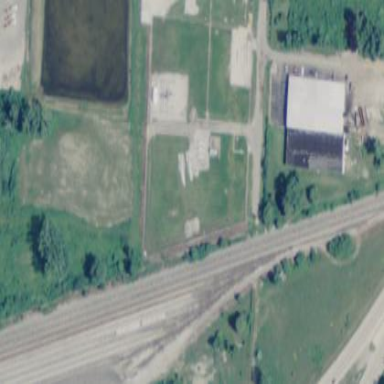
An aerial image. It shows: Fenced substation used for measurement purposes.